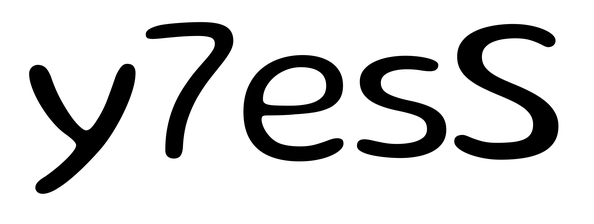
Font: Gluten_Light